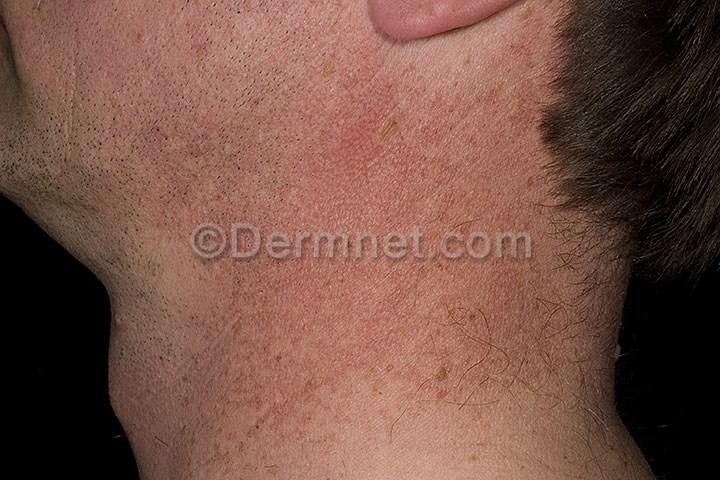
Disease: Light Diseases and Disorders of Pigmentation